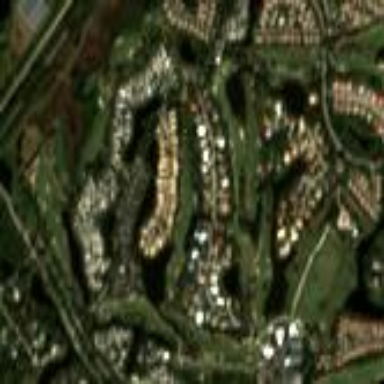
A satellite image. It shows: Golf course surrounded by greenery.